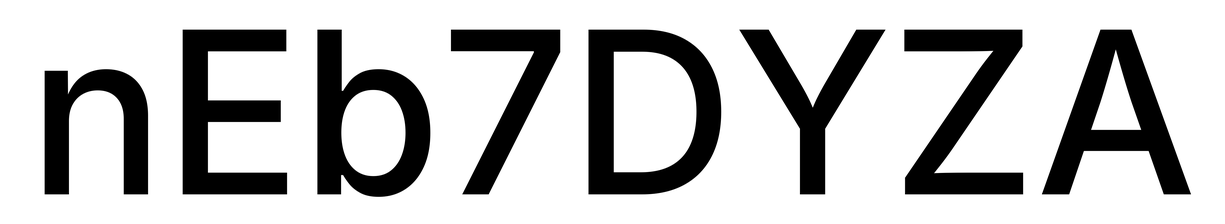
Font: Inter_Medium